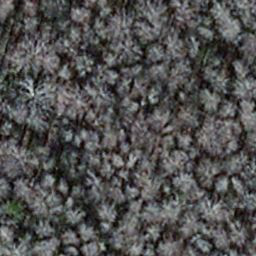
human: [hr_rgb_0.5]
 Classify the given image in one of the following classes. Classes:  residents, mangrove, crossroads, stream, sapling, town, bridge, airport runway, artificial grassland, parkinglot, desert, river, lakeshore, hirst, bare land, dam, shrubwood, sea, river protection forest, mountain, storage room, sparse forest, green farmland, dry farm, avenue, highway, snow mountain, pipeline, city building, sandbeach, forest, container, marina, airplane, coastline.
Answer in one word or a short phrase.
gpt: sapling